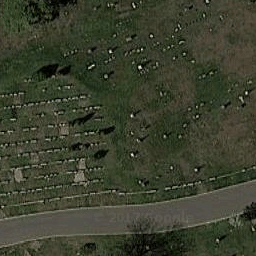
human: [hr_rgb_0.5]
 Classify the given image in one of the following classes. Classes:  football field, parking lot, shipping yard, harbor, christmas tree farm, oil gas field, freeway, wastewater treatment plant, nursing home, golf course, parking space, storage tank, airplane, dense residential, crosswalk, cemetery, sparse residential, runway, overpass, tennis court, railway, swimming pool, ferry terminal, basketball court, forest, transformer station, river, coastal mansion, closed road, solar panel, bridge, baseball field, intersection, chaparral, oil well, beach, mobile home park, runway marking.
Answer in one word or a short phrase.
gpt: cemetery